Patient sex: M
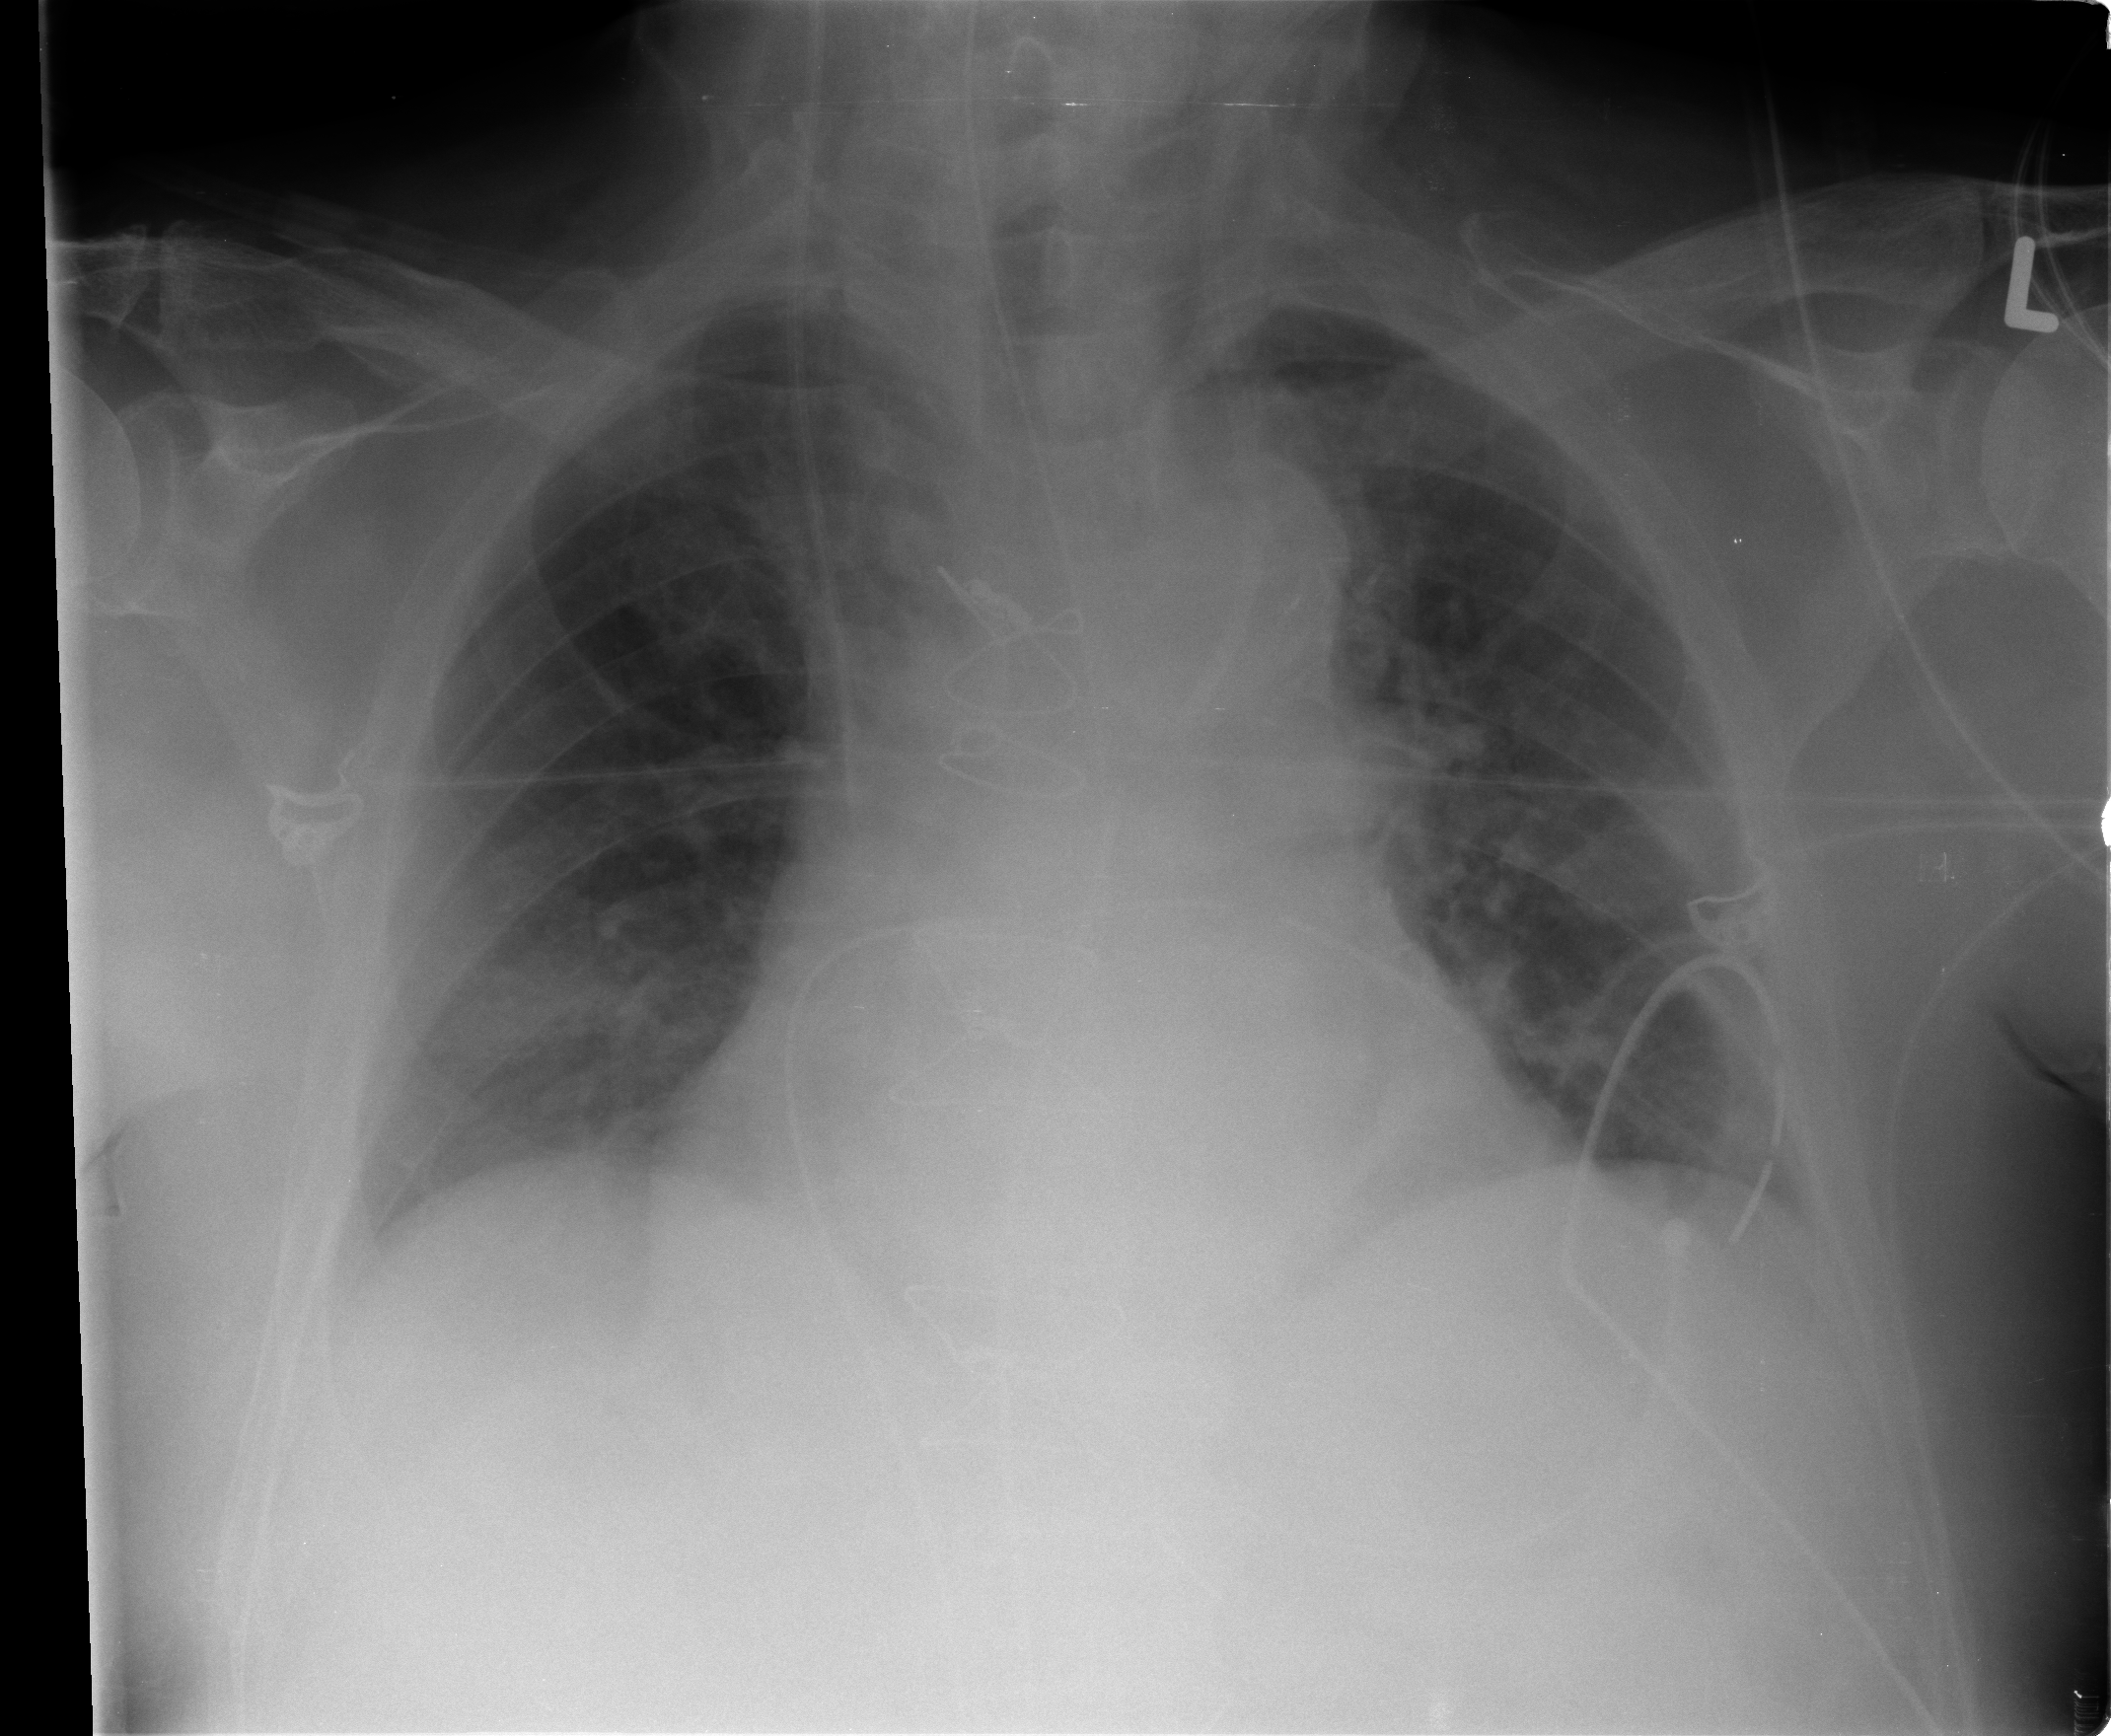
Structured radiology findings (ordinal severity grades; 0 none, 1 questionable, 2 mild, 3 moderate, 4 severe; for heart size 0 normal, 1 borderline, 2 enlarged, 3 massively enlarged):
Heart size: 1
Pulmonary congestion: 2
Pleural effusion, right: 0
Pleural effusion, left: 0
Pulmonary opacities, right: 0
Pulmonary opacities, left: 0
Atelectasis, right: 1
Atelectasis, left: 2